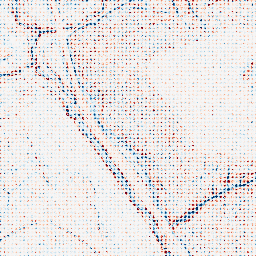
Category: edge_preserving
Decomposition family: anisotropic_diffusion
Decomposition parameters: iterations: 5
kappa: 30
gamma: 0.05
Upsampling method: sinc_hamming
Upsampling parameters: scale: 8
kernel_size: 4
Upsampling scale: 8